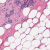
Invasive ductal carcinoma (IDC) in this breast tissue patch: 1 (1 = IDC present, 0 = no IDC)